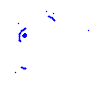
Particle: kaon